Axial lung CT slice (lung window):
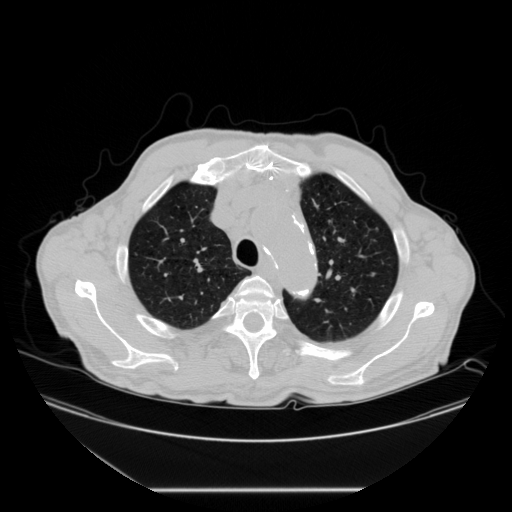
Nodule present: no